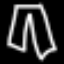
Label: pants